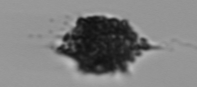
Label: Dictyocha